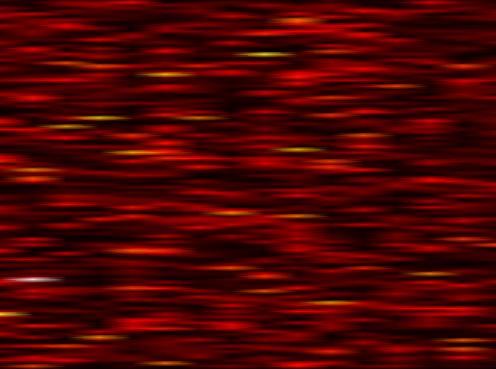
Label: OFDM